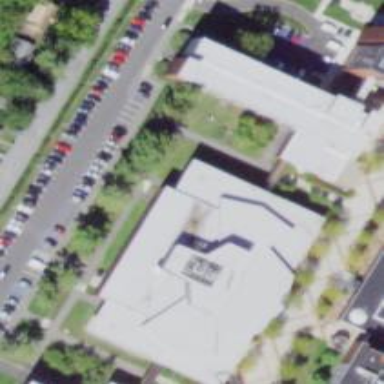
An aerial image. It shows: School building.